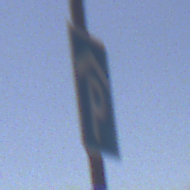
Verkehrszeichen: Parkhaus
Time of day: MorningAfternoon
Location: Outdoor (Nature)
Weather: Clear
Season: NotSpecified
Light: Natural